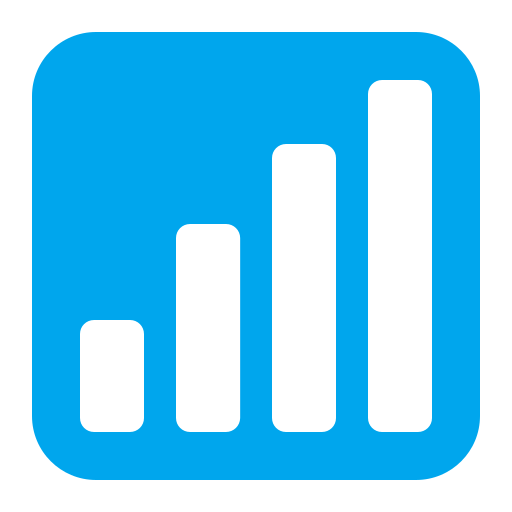
antenna bars flat